Question: I have a wizard step in which a user fills in fields. I then use json to save the values into my database for each wizard step.
However, in my repository I have my savechanges(). But it wont save the changes, instead it throws an error:
> Entities in 'NKImodeledmxContainer.SelectedQuestion' participate in the 'QuestionSelectedQuestion' relationship. 0 related 'Question' were found. 1 'Question' is expected.
Anyone know how to get rid of the error? Do I have to get the ID from Question and save it aswell to my database or can I change something in EF so the error message is not getting thrown?
This is my post in my controller:
'''
[HttpPost]
public JsonResult AnswerForm(int id, SelectedQuestionViewModel model)
{
bool result = false;
var goalCardQuestionAnswer = new GoalCardQuestionAnswer();
goalCardQuestionAnswer.SelectedQuestion = new SelectedQuestion();
goalCardQuestionAnswer.SelectedQuestion.Id = model.QuestionID;
goalCardQuestionAnswer.Comment = model.Comment;
goalCardQuestionAnswer.Grade = model.Grade;
if (goalCardQuestionAnswer.Grade != null)
{
answerNKIRepository.SaveQuestionAnswer(goalCardQuestionAnswer);
answerNKIRepository.Save();
result = true;
return Json(result);
}
answerNKIRepository.SaveQuestionAnswer(goalCardQuestionAnswer);
answerNKIRepository.Save();
return Json(result);
}
'''
My Repository
'''
public class AnswerNKIRepository
{
private readonly NKImodeledmxContainer db = new NKImodeledmxContainer();
public List<SelectedQuestion> GetAllSelectedQuestionsByGoalCardId(int goalCardId)
{
return db.SelectedQuestion.Where(question => question.GoalCard.Id == goalCardId).ToList();
}
public void SaveQuestionAnswer(GoalCardQuestionAnswer goalCardQuestionAnswer)
{
db.GoalCardQuestionAnswer.AddObject(goalCardQuestionAnswer);
}
public void Save()
{
db.SaveChanges();
}
}
'''
This is my ViewModel:
'''
public class SelectedQuestionViewModel
{
public int? Grade { get; set; }
public string Comment { get; set; }
public string SelectedQuestionText { get; set; }
public int QuestionID { get; set; }
}
'''
This is my database model:

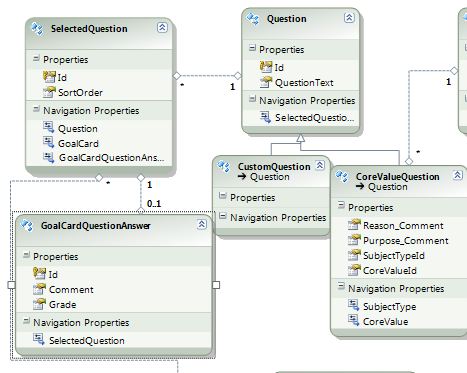
Answer: The exception complains that 'SelectedQuestion.Question' is a required navigation property but you don't set this property in your code. Try to load the question by Id from the repository and set it to the 'SelectedQuestion.Question' reference: Replace this line ...
'''
goalCardQuestionAnswer.SelectedQuestion.Id = model.QuestionID;
'''
...by...
'''
goalCardQuestionAnswer.SelectedQuestion.Question =
answerNKIRepository.GetQuestionById(model.QuestionID);
'''
And in your repository add the method:
'''
public Question GetQuestionById(int id)
{
return db.Question.Single(q => q.Id == id);
}
'''